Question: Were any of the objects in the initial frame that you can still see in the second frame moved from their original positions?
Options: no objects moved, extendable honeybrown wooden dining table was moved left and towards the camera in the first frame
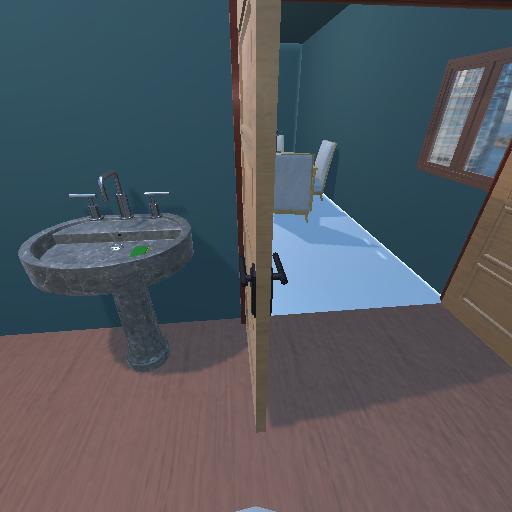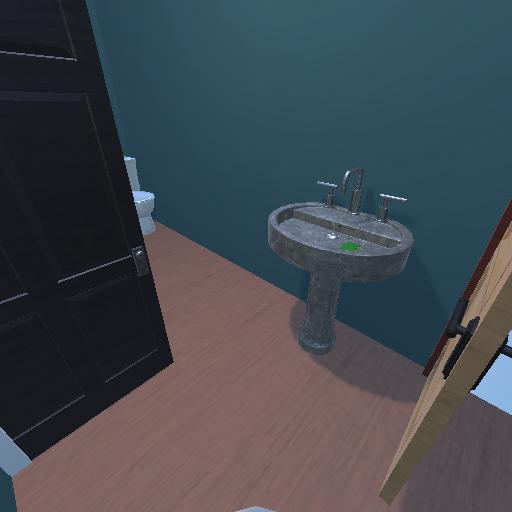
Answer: no objects moved